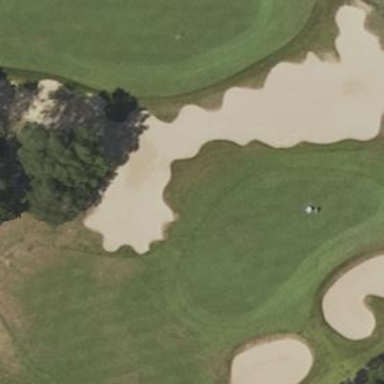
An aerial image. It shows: Bunker on golf course.